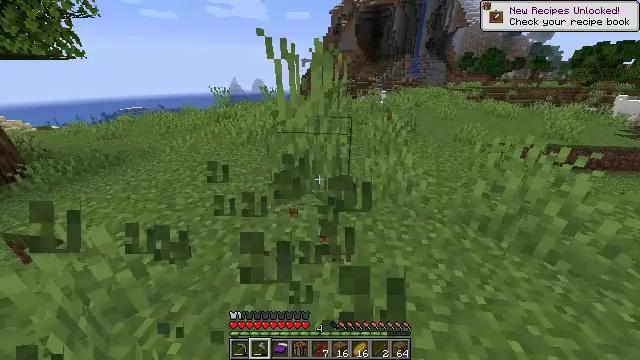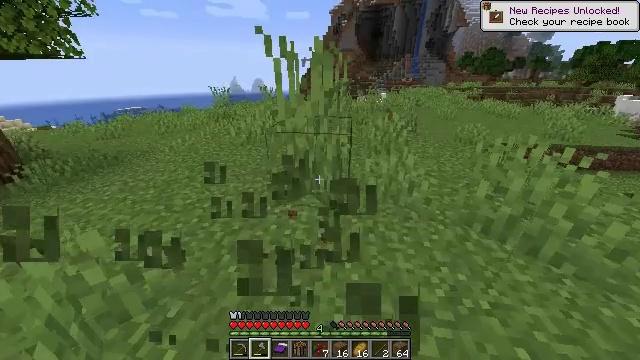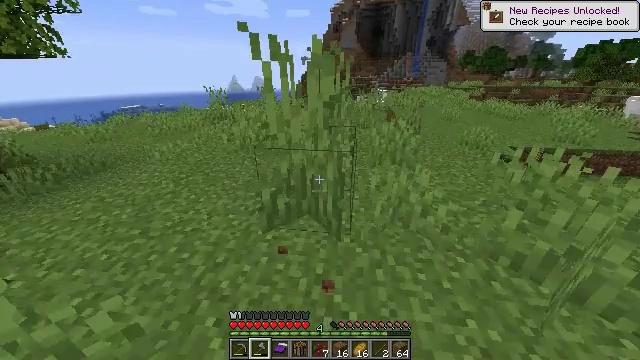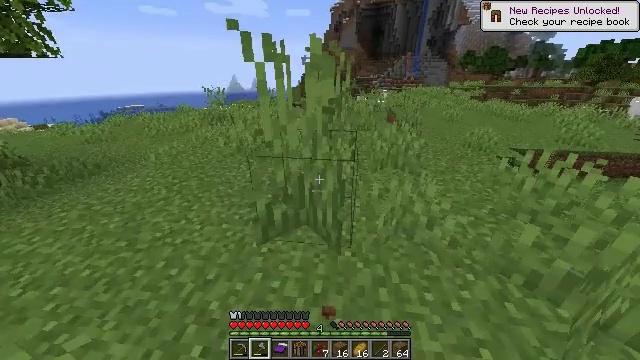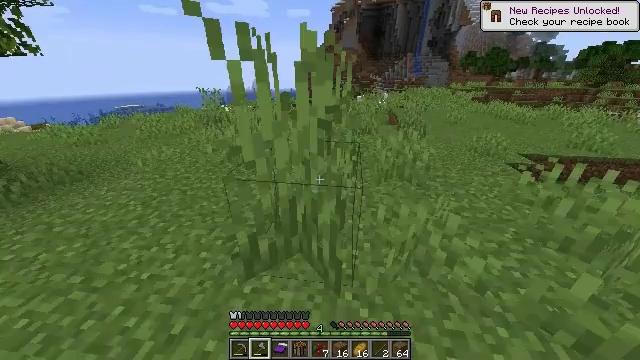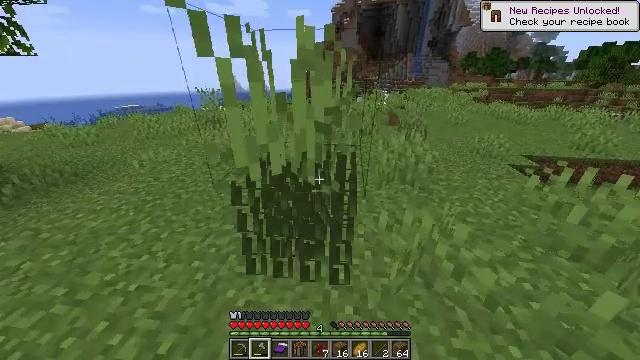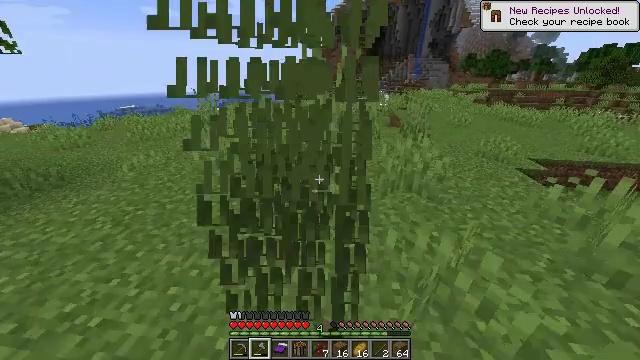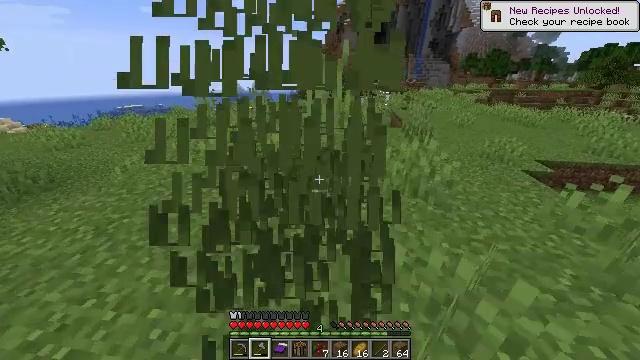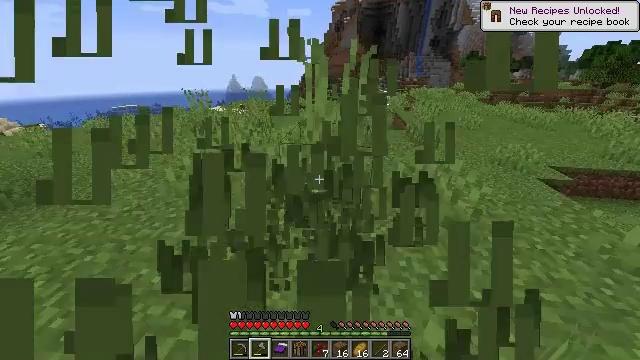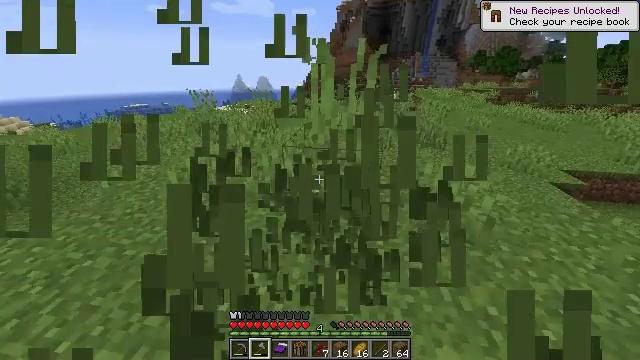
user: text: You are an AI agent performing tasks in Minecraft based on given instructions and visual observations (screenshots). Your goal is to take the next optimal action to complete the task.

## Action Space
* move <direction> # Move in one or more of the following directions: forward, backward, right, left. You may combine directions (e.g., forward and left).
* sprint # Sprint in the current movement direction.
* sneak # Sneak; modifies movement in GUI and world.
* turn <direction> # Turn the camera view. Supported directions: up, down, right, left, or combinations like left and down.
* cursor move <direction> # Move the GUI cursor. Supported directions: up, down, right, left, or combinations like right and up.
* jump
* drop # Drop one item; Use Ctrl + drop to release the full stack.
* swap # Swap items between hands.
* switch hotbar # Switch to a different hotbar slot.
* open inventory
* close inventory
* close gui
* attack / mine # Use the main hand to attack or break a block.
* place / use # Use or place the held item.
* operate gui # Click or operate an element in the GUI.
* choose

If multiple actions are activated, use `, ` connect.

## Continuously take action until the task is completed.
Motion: motion action
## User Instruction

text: Gather tall grass by hitting it.
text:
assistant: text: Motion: move forward
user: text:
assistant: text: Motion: move forward
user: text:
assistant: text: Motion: move forward
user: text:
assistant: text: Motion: move forward
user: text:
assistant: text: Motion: move forward, attack / mine
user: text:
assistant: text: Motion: move forward, attack / mine
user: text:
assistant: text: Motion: move forward, attack / mine
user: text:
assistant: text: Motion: move forward
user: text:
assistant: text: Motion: move forward, turn left
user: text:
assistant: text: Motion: no_op